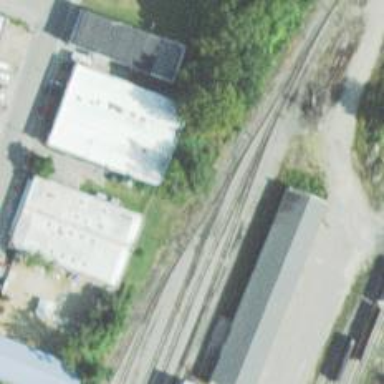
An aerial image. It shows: Railway siding with rails.